Question: I have a date object formatted to isotime. I'm using the |date filter to nicely format this in my template, but it incorrectly changing the time.
This Code...
'''
<td>[[ user.last_online | date:'dd MMM yyyy - hh:mm a' ]]</td>
<td>[[ user.last_online ]]</td>
'''
Results in this...

Now I know that the 1 hour difference is because of the Timezone, this is what I'm expecting. The Minutes however is incorrect.
In the first row, 13 minutes gets added when the filter is applied.
In the second row, 5 minutes gets added.
Not only are these two values wrong, but they are also inconsistent.
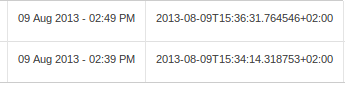
Answer: If you check ISO8601, you can see the correct time stamp format is
'''
yyyy-MM-ddTHH:mm:ss.SSSZ
'''
The milliseconds should consists of 3 digits. I did a simple test and you can see after correcting the milliseconds part, the dates will be rendered correctly.
'''
{{"2013-08-09T15:36:31.764546+02:00" | date:'dd MMM yyyy - hh:mm a'}}<br />
{{"2013-08-09T15:34:14.318753+02:00" | date:'dd MMM yyyy - hh:mm a'}}<br />
{{"2013-08-09T15:36:31.764+02:00" | date:'dd MMM yyyy - hh:mm a'}}<br />
{{"2013-08-09T15:34:14.318+02:00" | date:'dd MMM yyyy - hh:mm a'}}<br />
'''
The result is
'''
09 Aug 2013 - 09:49 AM
09 Aug 2013 - 09:39 AM
09 Aug 2013 - 09:36 AM
09 Aug 2013 - 09:34 AM
'''
<URL>
Python's 'datetime.isoformat()' return the time with microseconds '0 <= microsecond < <PHONE>'. Angularjs doesn't like, though this format is correct according to ISO8601, since ISO8601 only requires 'one or more digits representing a decimal fraction of a second'
So I guess you can use 'strftime' to format it.